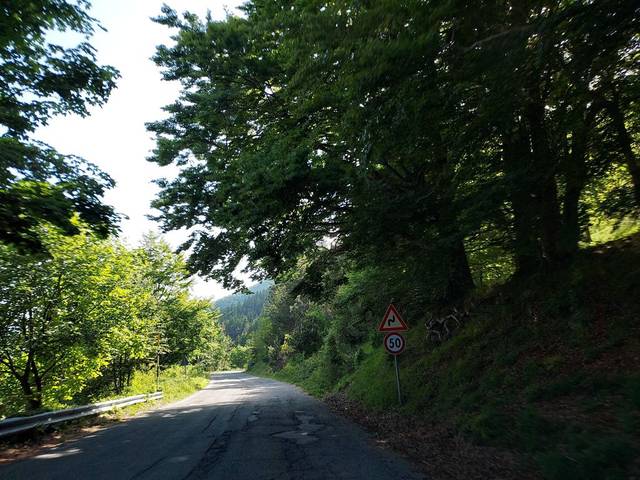
Region: Italy
Coordinates: 41.913, 13.355